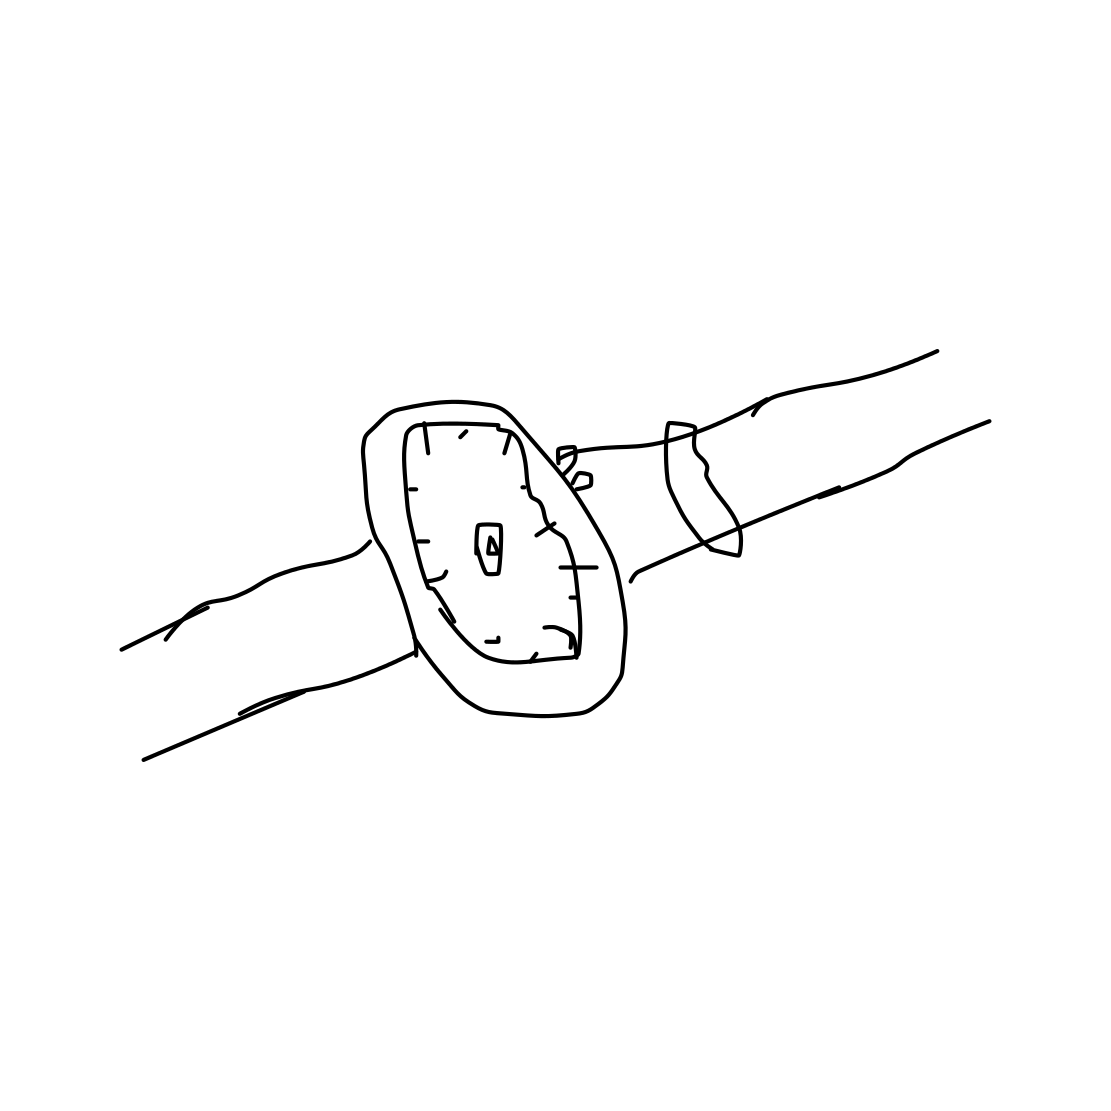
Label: wrist-watch